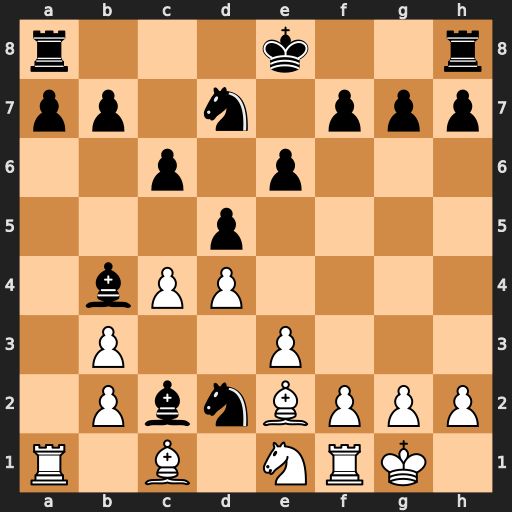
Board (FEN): r3k2r/pp1n1ppp/2p1p3/3p4/1bPP4/1P2P3/1PbnBPPP/R1B1NRK1
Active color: w
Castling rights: kq
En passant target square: -
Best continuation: Bxd2 Bxd2 Nxc2